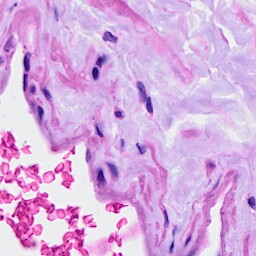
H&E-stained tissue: Ovarian